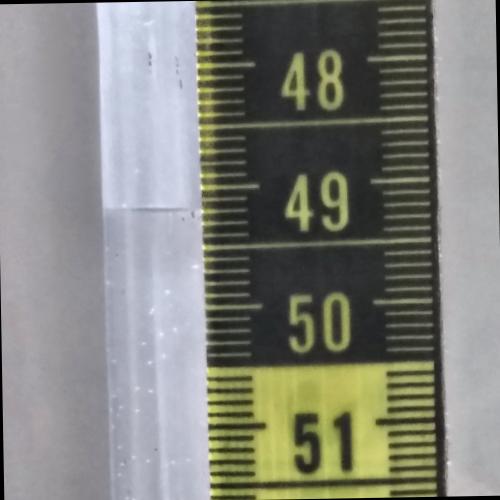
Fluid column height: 49.2 cm